Question: I am having a form with label overlaying the input. Like in the below image

Below is a code example of the same.
'''
<label for="edit-submitted-name--2">
Name
<span class="form-required" title="This field is required.">*</span>
</label>
<input id="edit-submitted-name--2" class="form-text required" type="text" maxlength="128" size="35" value="" name="submitted[name]">
'''
I want to use jquery and hide the label each time a user focus on the input. Label should only be visible if the input is empty or if the input is not in focus.
'''
$("input").focus(function () {
//hide the label corresponding to this input
});
'''
How do i select the label corresponding to this input using jquery?
I cant change anything much in the html as its generated by a module in Drupal.
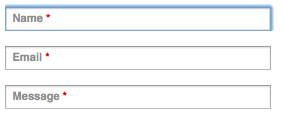
Answer: Select the previous element from the current element.
'''
$(this).prev("label").hide();
'''
and
'''
$(this).prev("label").show();
'''
However, this isn't the purpose of the label element.